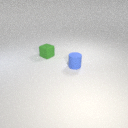
small green rubber cube to the left of small blue rubber cylinder